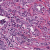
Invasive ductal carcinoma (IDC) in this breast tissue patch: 0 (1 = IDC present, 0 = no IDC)